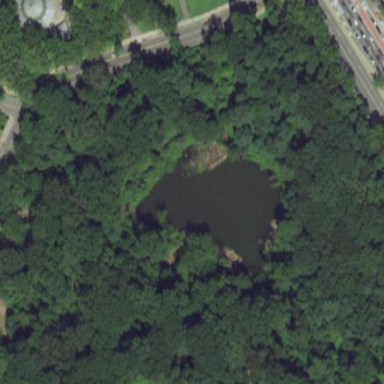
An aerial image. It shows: Pond surrounded by natural water.